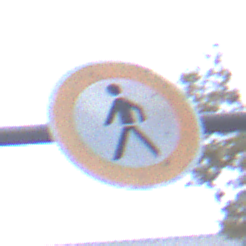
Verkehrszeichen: VerbotFussgaenger
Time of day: SunriseSunset
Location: Outdoor (Urban)
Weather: PartlyCloudy
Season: NotSpecified
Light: Natural